Question: I have a navbar dropdown that when highlighted, shows an extra caret. It occurs on each highlighted option in the navbar.

Here is my code:
'''
<ul class="nav pull-right">
<li class="dropdown">
<a href="#" class="dropdown-toggle" data-toggle="dropdown">
Username
<i class="caret"></i>
</a>
<ul class="dropdown-menu">
<li><a href="/user/dashboard"><i class="icon-home"></i> Dashboard</a></li>
<li><a href="/username"><i class="icon-user"></i> Profile</a></li>
<li class="divider"></li>
<li><a href="/logout" data-method="delete" rel="nofollow">Logout</a></li>
</ul>
</li>
</ul>
'''
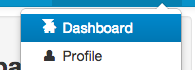
Answer: Try this HTML, works fine for me (Google Chrome):
<URL>